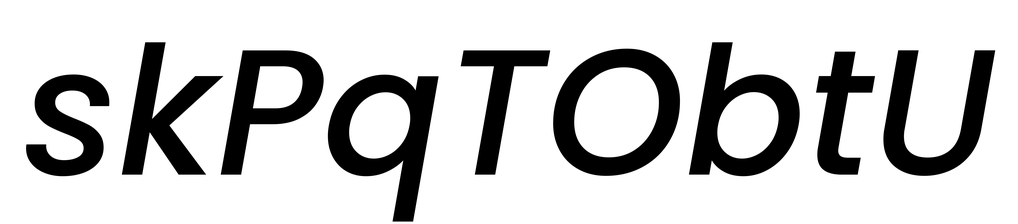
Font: Poppins-MediumItalic